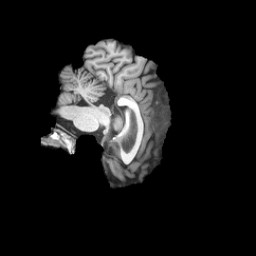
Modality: T1w
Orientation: sagittal
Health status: healthy